Question: I have developed an ASP.NET chat application. Now I want some integration with my Tridion page. To do so I need some code behind file for the published page. And one more issue suppose I want to add a button in my page with its click event. How can I achieve that?
what I've done :
'''
<%@ Page language="c#" Inherits="SDLchat.ChatWin" CodeFile="ChatWin.aspx.cs" %>
<%@ Register src="ChatLogin.ascx" TagName="c2" TagPrefix="uc2" %>
<!DOCTYPE HTML PUBLIC "-//W3C//DTD HTML 4.0 Transitional//EN" >
<HTML>
<HEAD>
<title>ChatWin</title>
</HEAD>
<body>
<form id="Form1" method="post" runat="server">
<asp:Panel ID="Panel1" runat="server">
<uc2:c2 ID="log2" runat="server" />
</asp:Panel>
<asp:Panel ID="Panel2" runat="server" Visible="False">
<asp:LinkButton ID="LinkButton1" runat="server"
onclick="LinkButton1_Click">Change Room</asp:LinkButton>
</asp:Panel>
</form>
</body>
</HTML>
'''

This is my ASP.NET web app that I want to migrate in Tridion. Please help
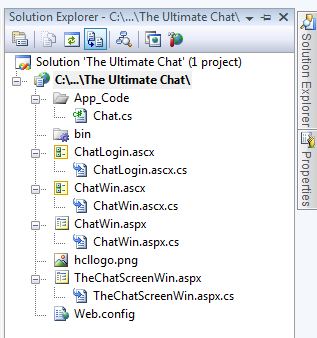
Answer: So you have two files for every page in this application:
1. the ASPX file that contains the markup
2. the CS file that contains the code
Since Tridion publishing is based on one-file-per-page, you can get both of these files published from Tridion by creating two separate pages for them. Alternatively you can choose to just publish the ASPX from Tridion and deploy the CS file when you deploy the web application to IIS.
I'd suggest putting the ASPX contents into a DWT Template Building Block in Tridion and then using that one as the only Building Block in a Compound Page Template.
If you decide to also publish the code-behind CS file from Tridion, create a separate DWT for it, paste the code in there and create a separate Compound Page Template for it.
---
On your second question about a PageLoad event: Tridion will just publish the files that you put in it in this case. It has nothing to do with the ASP.NET code you put in those files. If the ASP.NET page-load event works outside of Tridion, it'll work when you publish the same files from Tridion.